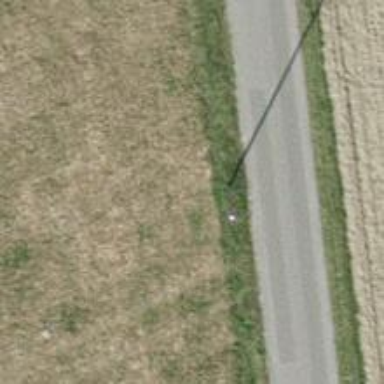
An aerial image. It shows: Straight power pole.